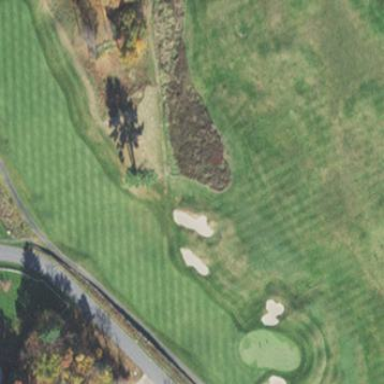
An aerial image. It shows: Grassy area designated as golf fairway.